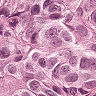
Metastatic tissue present: yes